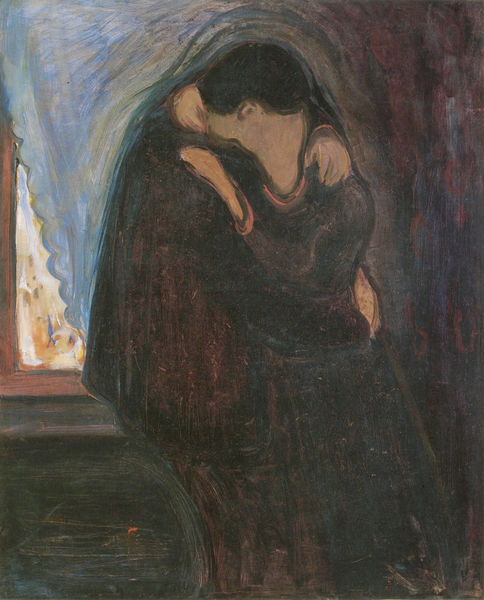
Titel: Der Kuss
Künstler: Edvard Munch
Standort: Oslo
Institution: Munch-Museet
Schlagwörter: blau, dunkel, gemälde, gruppe, hand, kopf, mann, weiß, gelb, grün, impressionismus, menschen, mädchen, ocker, braun, fenster, frau, haar, hintergrund, holz, kleid, kreide, ohr, orange, pastell, raum, schwarz, tisch, türkis, zeichnung, ausblick, dame, rot, beige, expressionismus, malerei, symbolismus, anzug, gesichter, arm, arme, gesicht, kragen, rahmen, hände, vorhang, pastos, haare, paar, kontrast, rosa, hellblau, welle, kuss, küssen, leidenschaft, liebe, umarmung, düster, farbe, lila, violett, ausdruck, gardine, einheit, gestalt, leiber, umarmen, hell dunkel, pärchen, fensterladen, übergang, expressionistisch, linie, munch, form, norwegen, liebespaar, edvard munch, ehepaar, verschwommen, sehnsucht, nimbus, nähe, verschlungen, innig, liebende, tonig, fließend, atmosphäre, geschlüngel, abgerundet, gesichtslos, eins, vereinigung, vorhnag, geborgenheit, pastellig, ausdrucksstark, edward munch, ölkreide, verliebte, zweifel, umschlungen, ineinander, geheim, zwietracht, verschmelzung, verschmelzen, der kuss, küssende, einssein, dehnsucht, eins werden, game over, pah, verschmolzen, verschwimmt, was denn jetzt